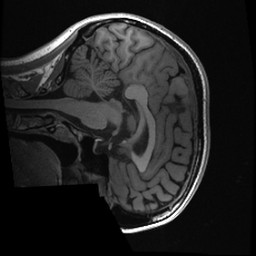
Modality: T1w
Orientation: sagittal